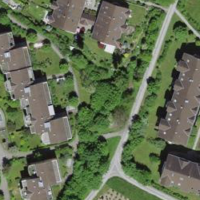
EUNIS habitat code: 55
Species observed at this site:
Sorbus aucuparia